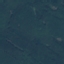
Land use / land cover class: Forest